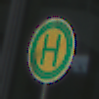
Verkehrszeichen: Haltestelle
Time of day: MorningAfternoon
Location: Outdoor (Urban)
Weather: PartlyCloudy
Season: NotSpecified
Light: Natural